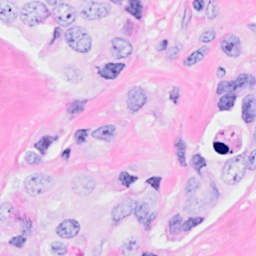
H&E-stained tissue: Breast